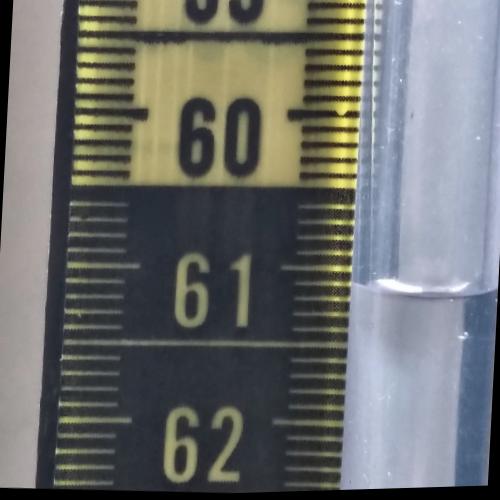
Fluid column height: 61.1 cm